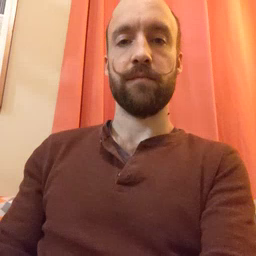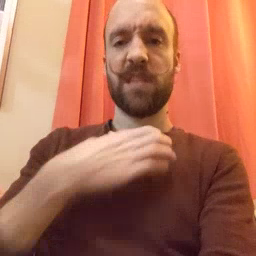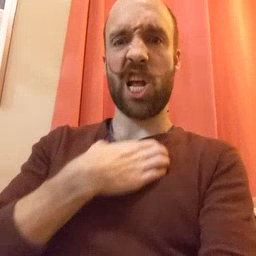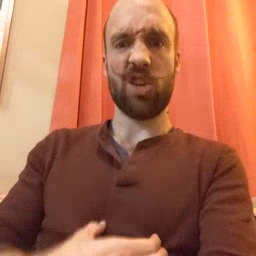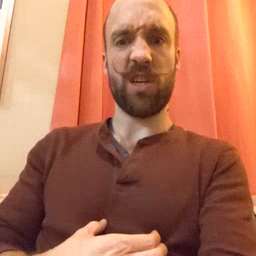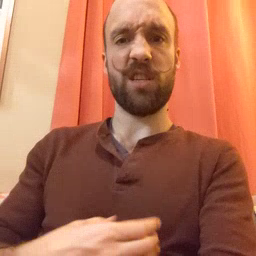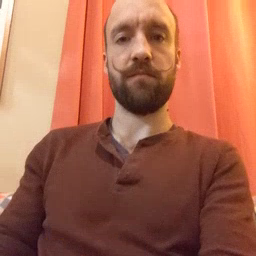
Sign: hungry